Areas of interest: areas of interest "Comprehensive Gymnasium"
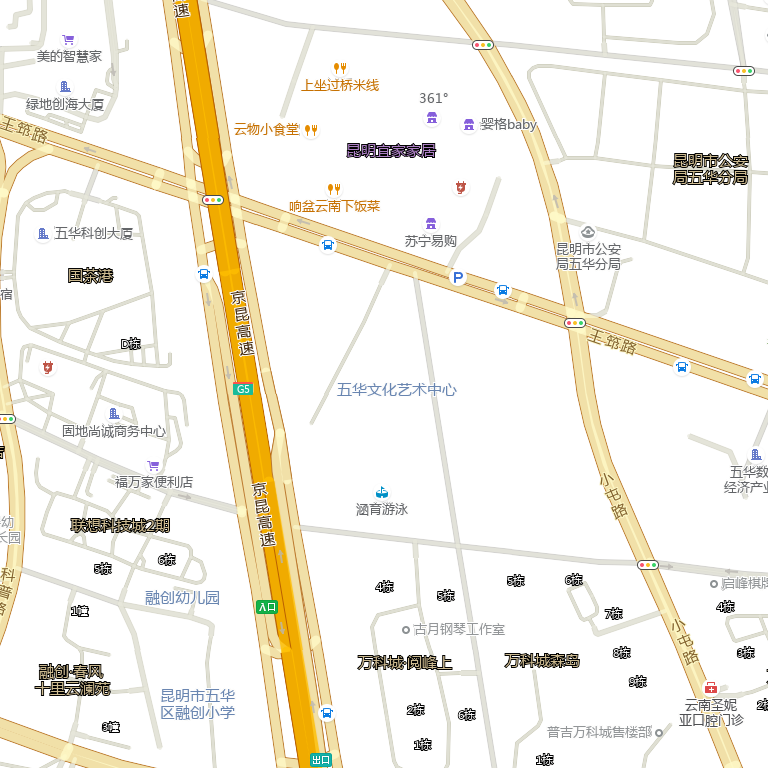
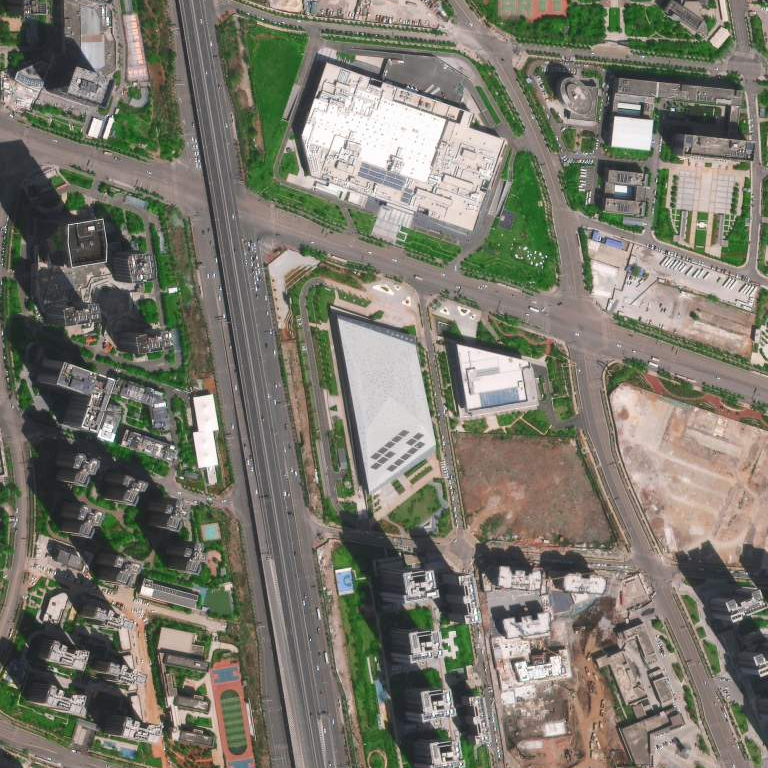